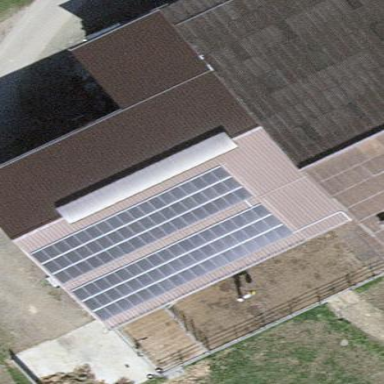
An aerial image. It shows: Solar power generator using photovoltaic panels.